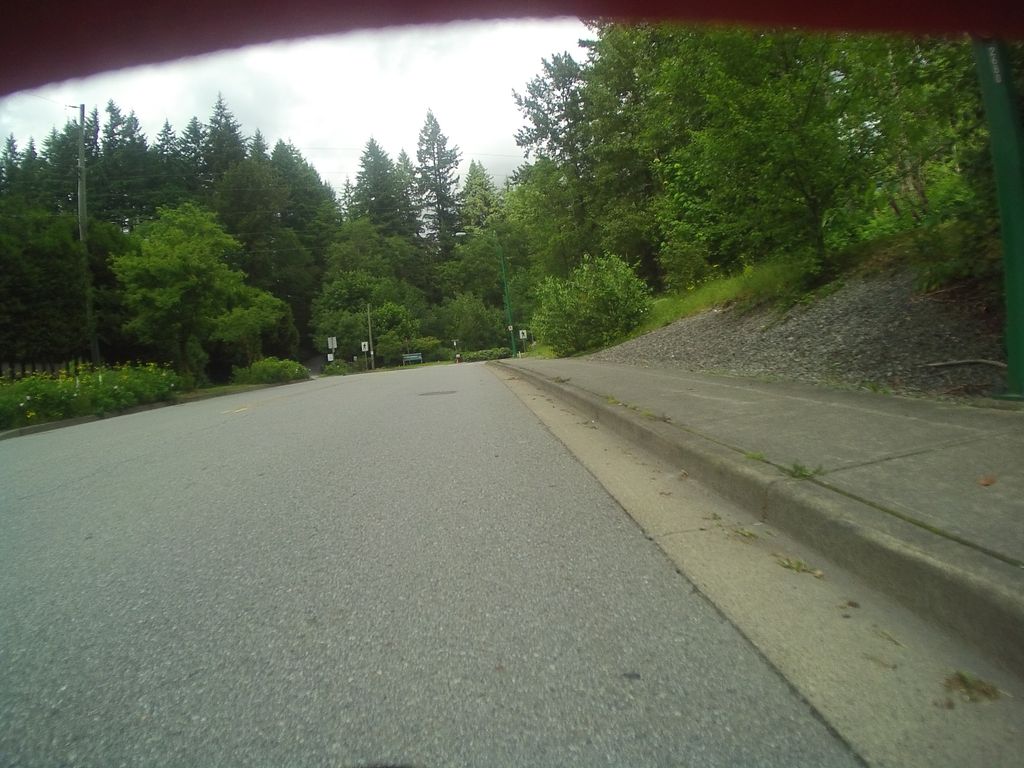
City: vancouver